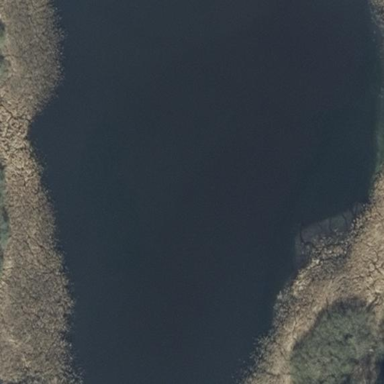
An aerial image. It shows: Pond surrounded by natural water.